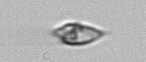
Label: Oxytoxum